Question: I'm creating a web browser with tabs. To enter the URL, I'm trying to set a MenuStrip with its 'ToolStripMenuItem' as a Textbox. I'm creating all the controls dynamically and I have 2 questions.
1). How can I insert a Textbox as the 'ToolStripMenuItem' from the code?
(for this screenshot only I added the MenuStrip at design time)

2). How can I change its width?
Thank you all.
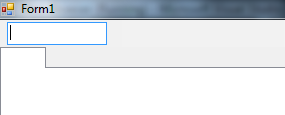
Answer: You can use <URL>
'''
toolStripTextBox1 = new System.Windows.Forms.ToolStripTextBox();
toolStripTextBox1.Size = new System.Drawing.Size(100, 25);
toolStrip1.Items.Add(toolStripTextBox1);
'''